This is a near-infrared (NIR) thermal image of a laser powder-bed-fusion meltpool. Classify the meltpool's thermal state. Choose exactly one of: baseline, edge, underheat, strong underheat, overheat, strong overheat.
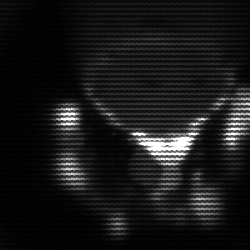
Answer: edge